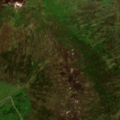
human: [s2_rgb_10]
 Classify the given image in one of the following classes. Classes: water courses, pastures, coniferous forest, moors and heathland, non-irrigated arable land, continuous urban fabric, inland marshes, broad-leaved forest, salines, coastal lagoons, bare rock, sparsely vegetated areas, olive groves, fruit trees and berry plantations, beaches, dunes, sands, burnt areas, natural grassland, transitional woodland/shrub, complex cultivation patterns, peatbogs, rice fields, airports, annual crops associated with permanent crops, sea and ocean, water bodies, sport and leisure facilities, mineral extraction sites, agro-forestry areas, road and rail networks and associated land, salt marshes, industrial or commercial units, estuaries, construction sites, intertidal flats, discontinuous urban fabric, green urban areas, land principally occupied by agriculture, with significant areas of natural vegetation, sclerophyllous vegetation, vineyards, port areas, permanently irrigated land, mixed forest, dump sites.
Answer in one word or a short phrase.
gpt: natural grassland, moors and heathland, transitional woodland/shrub, peatbogs